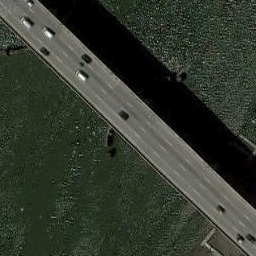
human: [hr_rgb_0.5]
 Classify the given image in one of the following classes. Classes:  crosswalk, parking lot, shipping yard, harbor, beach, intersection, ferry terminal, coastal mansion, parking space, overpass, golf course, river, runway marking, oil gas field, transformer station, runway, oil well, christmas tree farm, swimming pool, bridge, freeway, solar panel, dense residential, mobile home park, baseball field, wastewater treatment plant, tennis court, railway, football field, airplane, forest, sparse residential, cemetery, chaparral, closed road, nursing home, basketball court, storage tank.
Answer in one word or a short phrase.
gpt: bridge